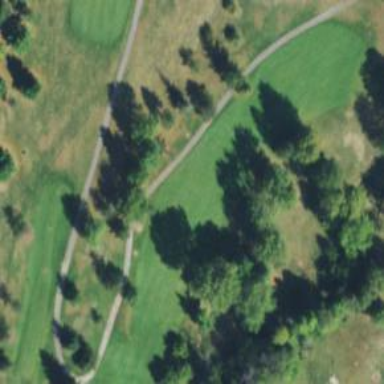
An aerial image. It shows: Golf hole.